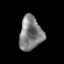
Tissue: prostate
Cell type: T cells
Senescence score: 0.3328
Nuclear area (px): 765
Mean DAPI intensity: 126.499